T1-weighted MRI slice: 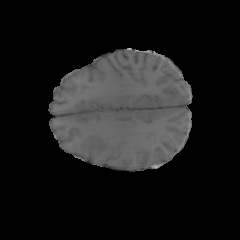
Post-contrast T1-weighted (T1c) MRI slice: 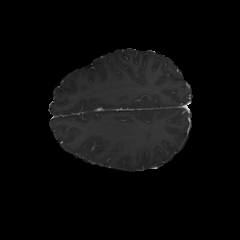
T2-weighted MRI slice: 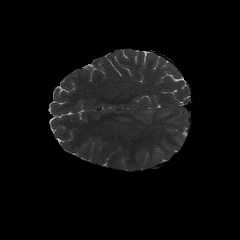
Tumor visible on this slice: yes